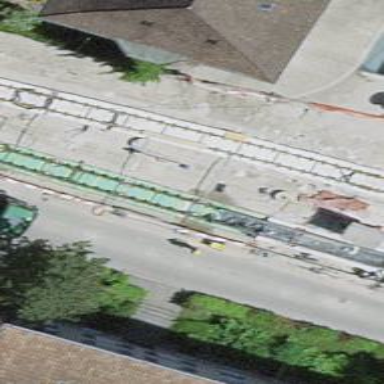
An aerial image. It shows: Uncontrolled zebra crossing at railway crossing.